Interaction volume radius: 10 \u00c5
Interaction volume height: 15 \u00c5
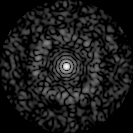
Disorder parameter: 0.8332